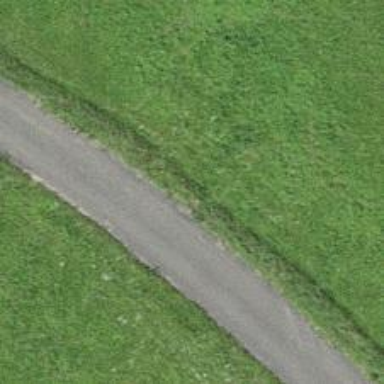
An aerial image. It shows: Paved service road.